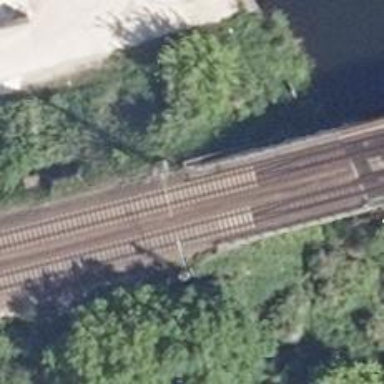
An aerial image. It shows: Bridge with electrified railway tracks featuring contact line.